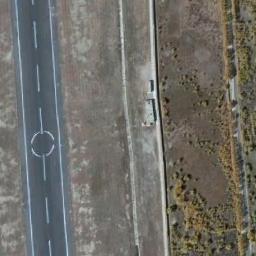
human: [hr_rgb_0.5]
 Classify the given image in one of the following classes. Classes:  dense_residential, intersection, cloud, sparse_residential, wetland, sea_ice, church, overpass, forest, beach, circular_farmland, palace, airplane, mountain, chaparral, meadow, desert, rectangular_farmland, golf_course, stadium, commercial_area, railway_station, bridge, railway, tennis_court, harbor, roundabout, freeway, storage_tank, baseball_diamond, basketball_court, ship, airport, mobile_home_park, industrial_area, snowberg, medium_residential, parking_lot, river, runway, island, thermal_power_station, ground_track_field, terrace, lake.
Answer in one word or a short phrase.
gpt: runway